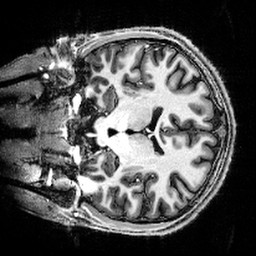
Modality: T1w
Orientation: coronal
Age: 25
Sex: male
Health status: healthy
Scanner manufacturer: siemens
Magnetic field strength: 9.4 T
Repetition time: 6 s
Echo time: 0.0023 s